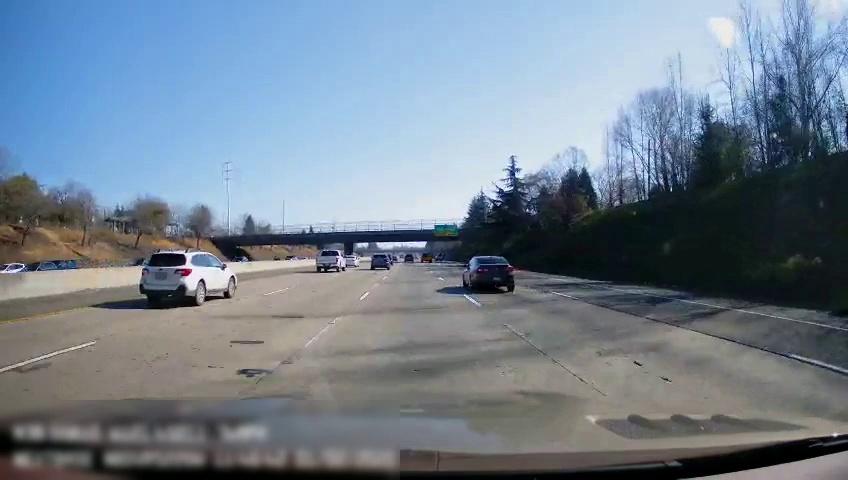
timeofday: Day
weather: Sunny
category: Drivable Space
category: Vehicles | SUV
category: Vehicles | SUV
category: Vehicles | SUV
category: Vehicles | Bus
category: Vehicles | SUV
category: Vehicles | SUV
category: Vehicles | SUV
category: Vehicles | Car
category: Vehicles | Other LV
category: Vehicles | Car
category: Lanes | Alternate Lane
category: Lanes | Alternate Lane
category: Lanes | Alternate Lane
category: Lanes | Alternate Lane
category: Lanes | Current Lane
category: Lanes | Alternate Lane
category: Traffic | Signs